Aerial crown-view tile of a tropical tree (Barro Colorado Island, Panama), acquired 20250512:
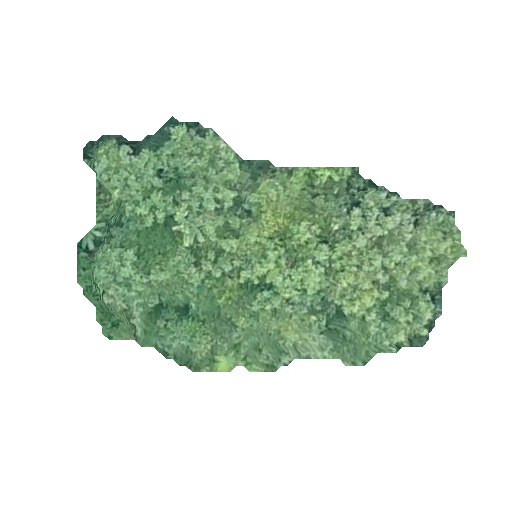
Species: Hieronyma alchorneoides
GBIF accepted scientific name: Hieronyma alchorneoides
Crown area: 102.407 m²